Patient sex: M
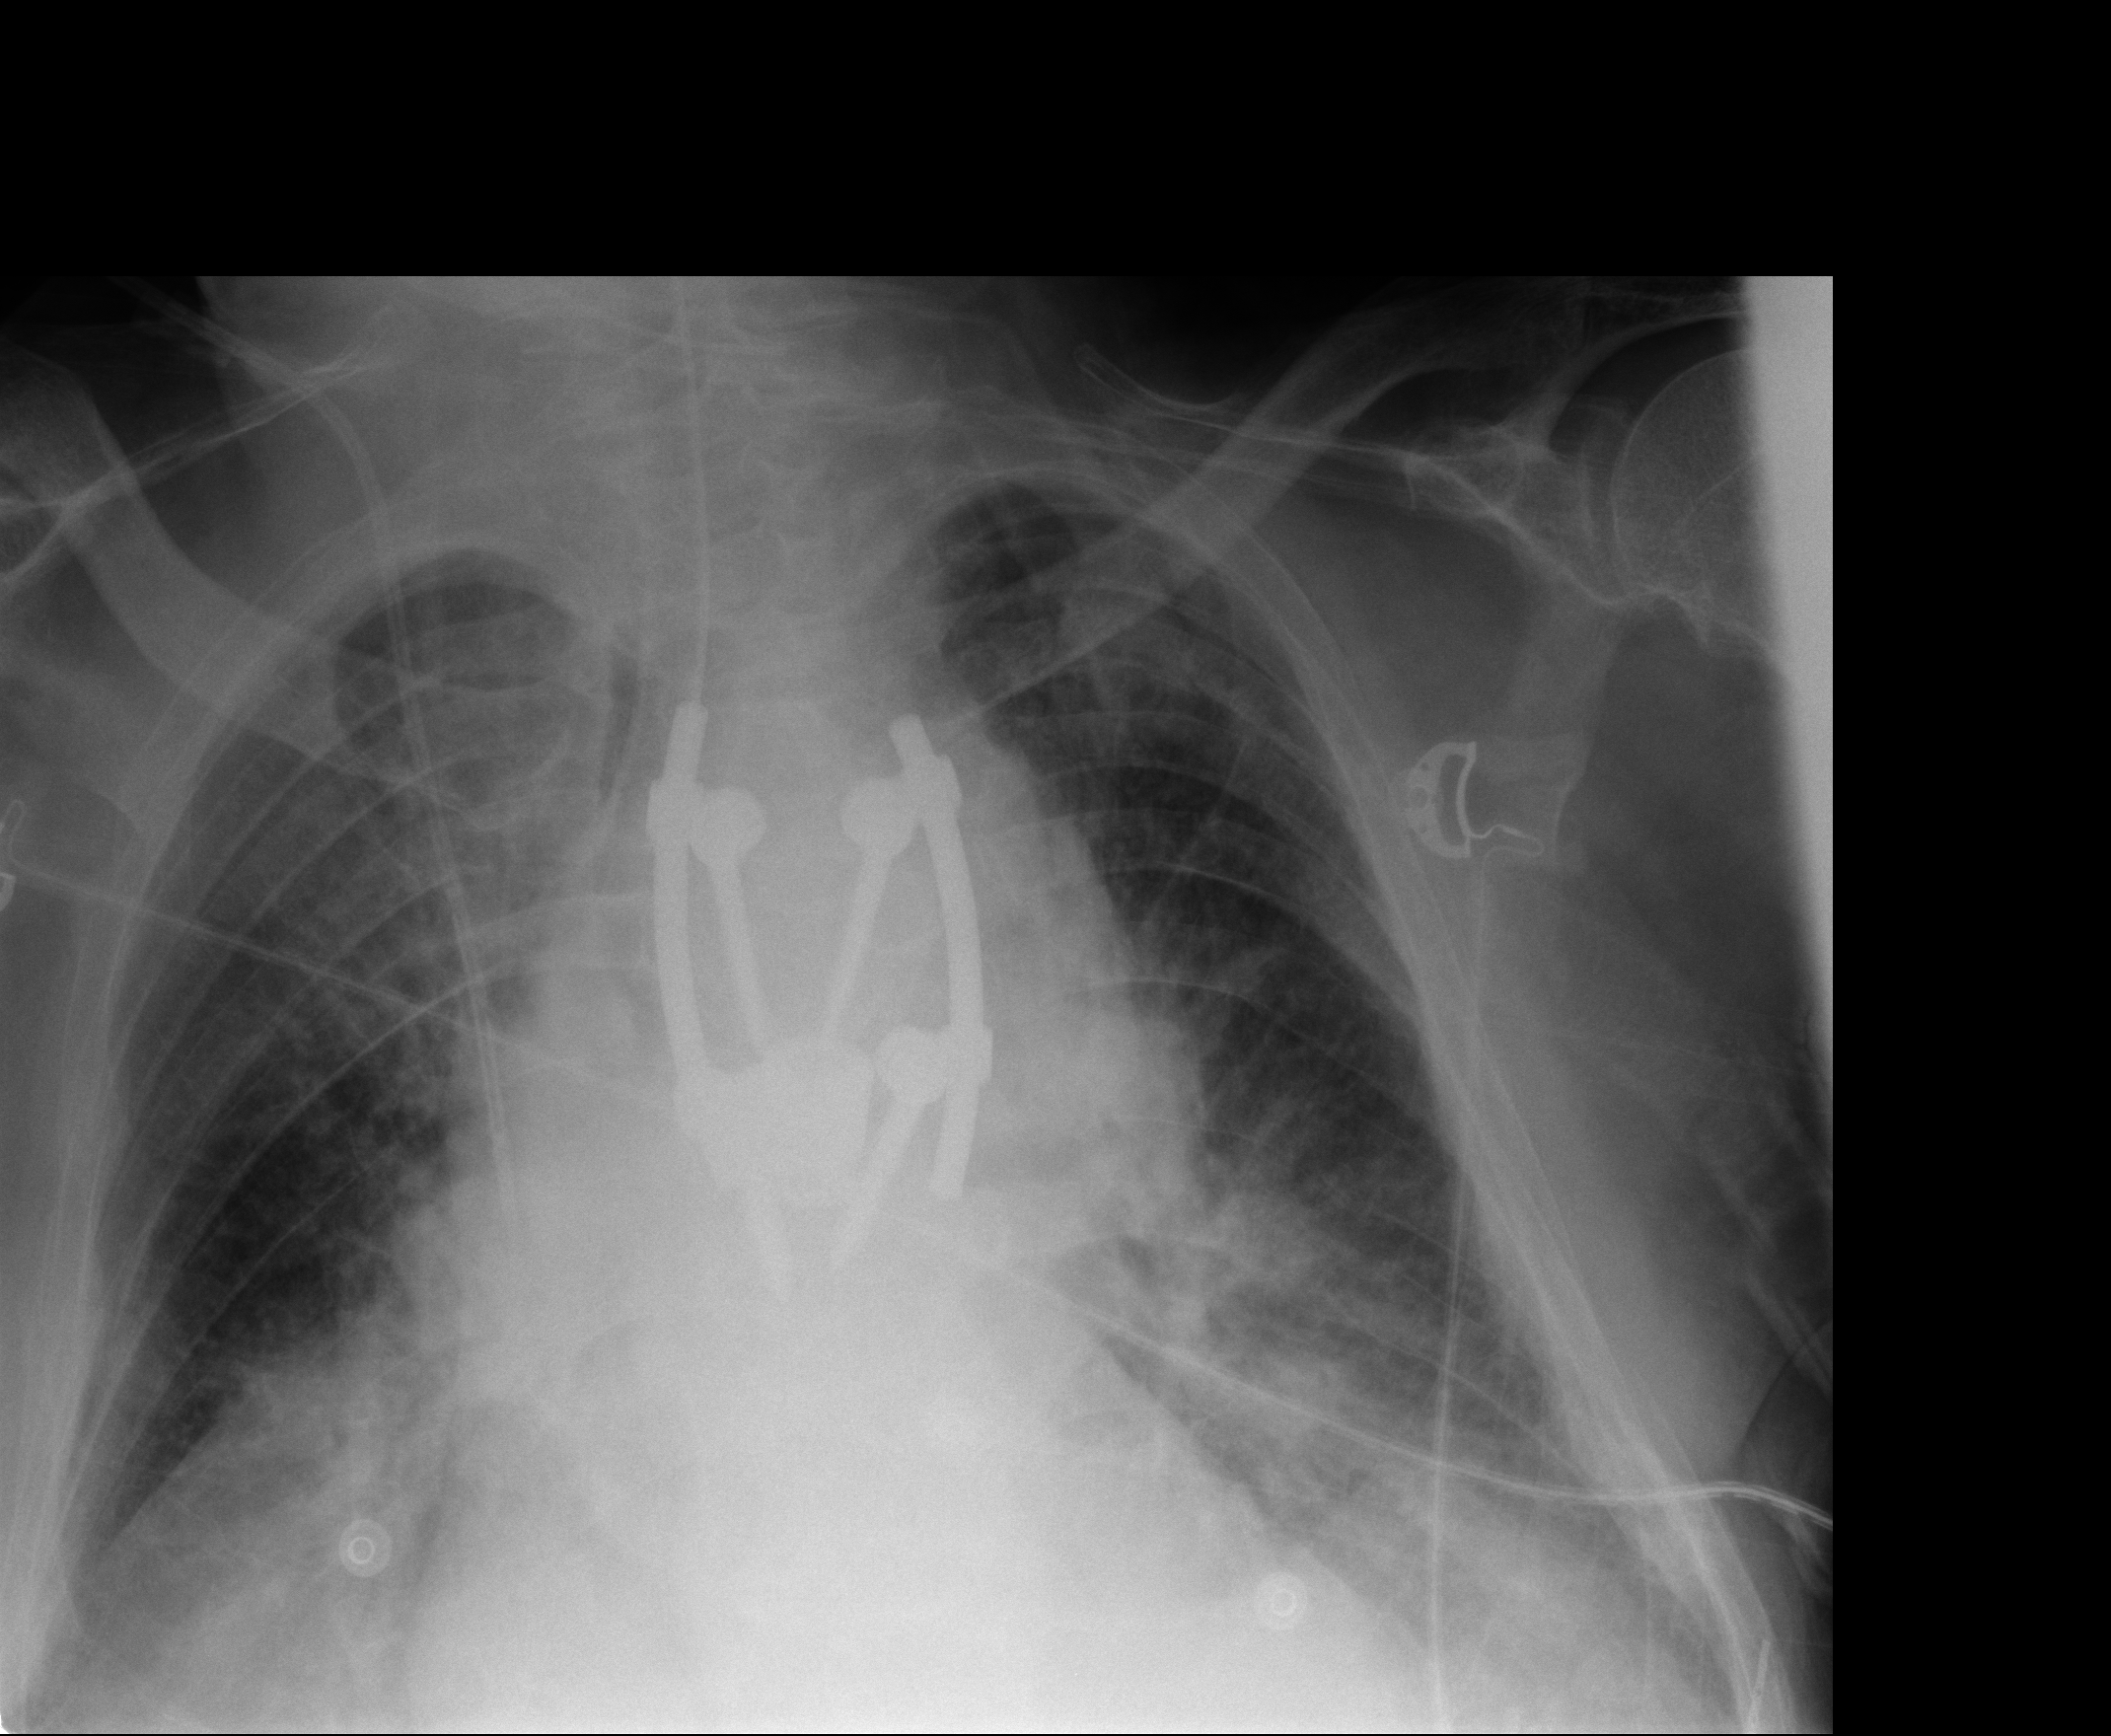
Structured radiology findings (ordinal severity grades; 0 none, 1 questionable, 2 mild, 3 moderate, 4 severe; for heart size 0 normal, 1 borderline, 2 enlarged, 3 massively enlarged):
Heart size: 2
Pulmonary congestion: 2
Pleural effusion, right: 2
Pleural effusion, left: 2
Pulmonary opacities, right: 2
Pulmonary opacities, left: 2
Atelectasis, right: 2
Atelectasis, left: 2